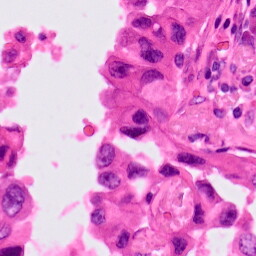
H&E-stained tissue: Lung